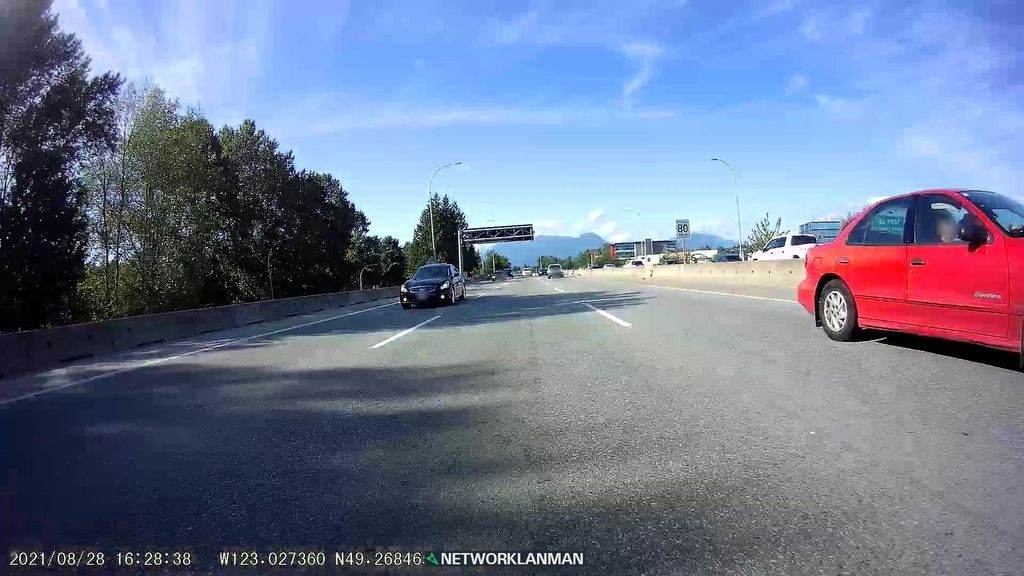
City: vancouver